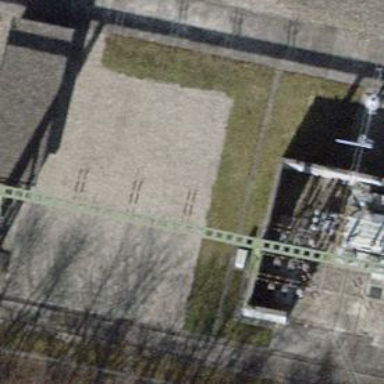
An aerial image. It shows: Insulator used in power equipment.